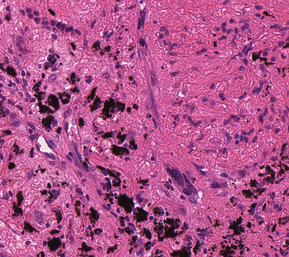
Tumor epithelial tissue: no
Tumor-associated stroma tissue: yes
Normal tissue: no